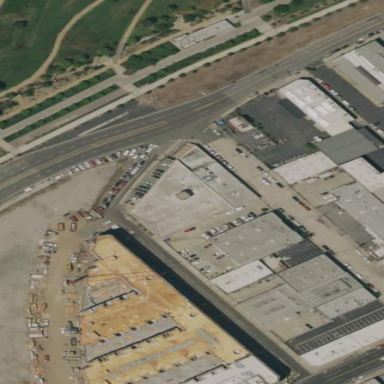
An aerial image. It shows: Industrial building.